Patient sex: M
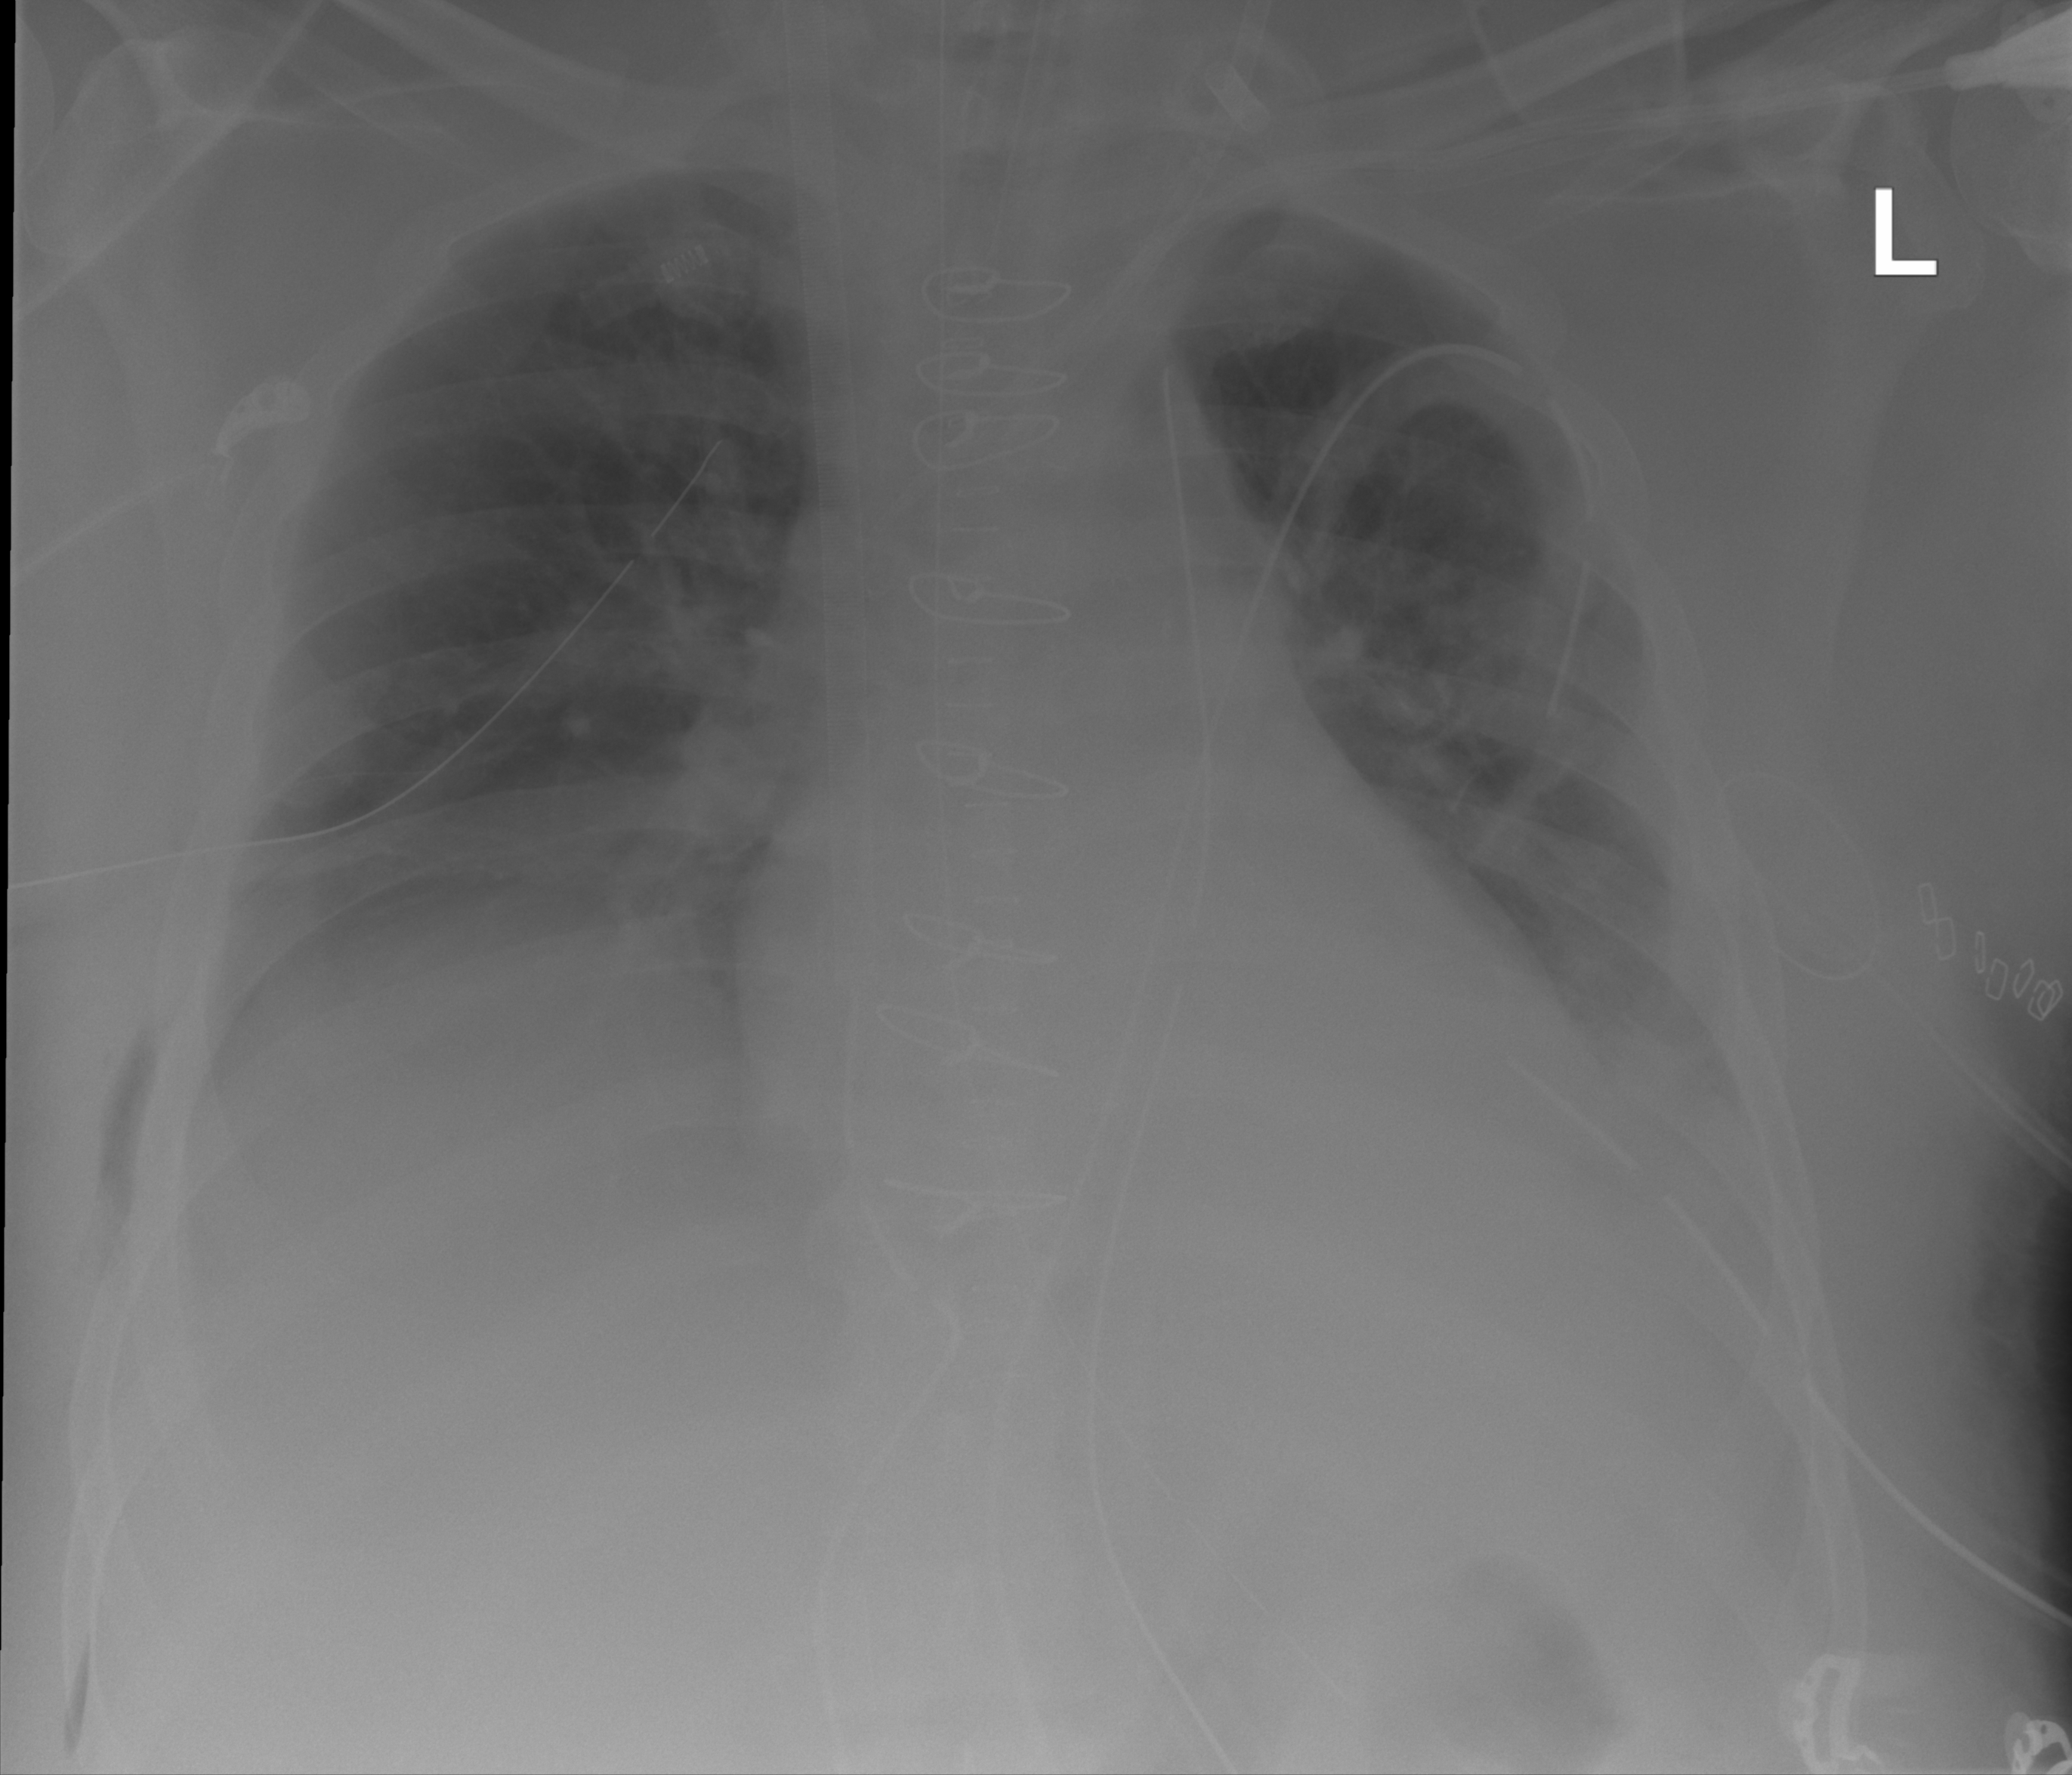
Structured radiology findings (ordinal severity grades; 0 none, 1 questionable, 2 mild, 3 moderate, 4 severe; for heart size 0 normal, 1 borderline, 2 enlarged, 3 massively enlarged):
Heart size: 0
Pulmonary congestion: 0
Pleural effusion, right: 0
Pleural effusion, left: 2
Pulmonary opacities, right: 0
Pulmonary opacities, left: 0
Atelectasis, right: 2
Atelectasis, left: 2